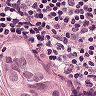
Metastatic tissue present: yes